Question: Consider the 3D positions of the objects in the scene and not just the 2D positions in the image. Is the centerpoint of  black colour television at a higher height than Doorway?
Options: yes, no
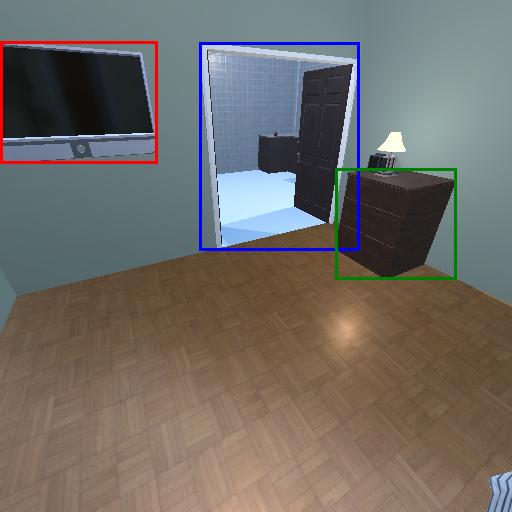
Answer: yes